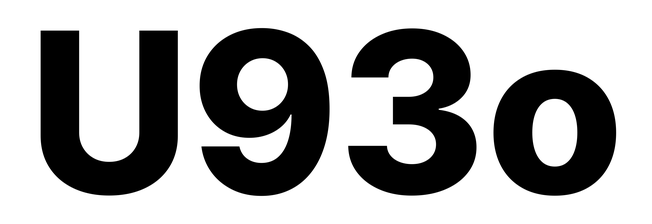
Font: Inter_ExtraBold